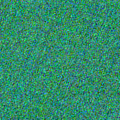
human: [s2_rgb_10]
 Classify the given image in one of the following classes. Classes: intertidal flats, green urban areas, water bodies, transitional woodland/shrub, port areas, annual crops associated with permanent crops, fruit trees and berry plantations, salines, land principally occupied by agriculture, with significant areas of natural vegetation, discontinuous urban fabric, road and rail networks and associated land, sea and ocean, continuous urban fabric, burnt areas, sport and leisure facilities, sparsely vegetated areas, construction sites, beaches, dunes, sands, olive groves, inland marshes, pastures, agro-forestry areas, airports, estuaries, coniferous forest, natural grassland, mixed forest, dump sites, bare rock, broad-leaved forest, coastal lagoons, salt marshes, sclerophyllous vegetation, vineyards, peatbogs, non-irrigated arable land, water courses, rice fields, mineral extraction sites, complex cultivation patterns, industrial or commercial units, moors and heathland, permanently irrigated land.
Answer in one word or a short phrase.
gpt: sea and ocean